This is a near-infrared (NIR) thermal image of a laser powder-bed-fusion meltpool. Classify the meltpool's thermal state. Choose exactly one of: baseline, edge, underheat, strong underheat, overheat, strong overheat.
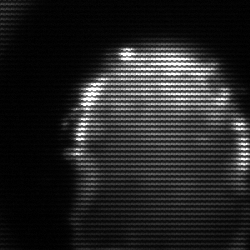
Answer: baseline